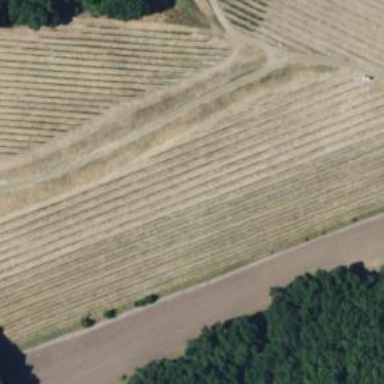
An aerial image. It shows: Vineyard where grapes are grown.